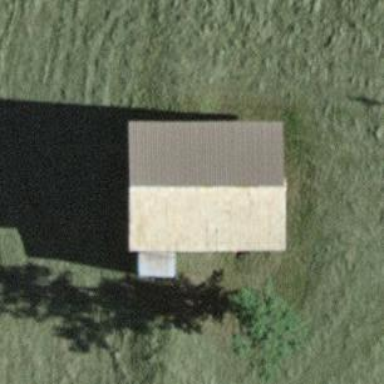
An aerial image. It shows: Rural barn.